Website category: university
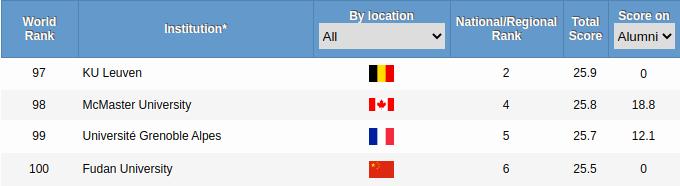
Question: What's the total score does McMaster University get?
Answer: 25.8

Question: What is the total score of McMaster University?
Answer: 25.8

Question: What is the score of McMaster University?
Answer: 25.8

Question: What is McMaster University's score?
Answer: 25.8

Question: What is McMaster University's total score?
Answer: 25.8

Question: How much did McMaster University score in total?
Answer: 25.8

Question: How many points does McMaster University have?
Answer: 25.8

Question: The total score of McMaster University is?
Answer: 25.8

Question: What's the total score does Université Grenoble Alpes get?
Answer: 25.7

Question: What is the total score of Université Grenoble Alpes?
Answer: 25.7

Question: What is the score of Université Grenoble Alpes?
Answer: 25.7

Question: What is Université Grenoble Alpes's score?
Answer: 25.7

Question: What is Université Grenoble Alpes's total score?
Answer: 25.7

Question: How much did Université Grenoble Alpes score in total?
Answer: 25.7

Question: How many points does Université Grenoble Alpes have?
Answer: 25.7

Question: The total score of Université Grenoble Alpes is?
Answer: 25.7

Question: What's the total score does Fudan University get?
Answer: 25.5

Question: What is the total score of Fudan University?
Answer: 25.5

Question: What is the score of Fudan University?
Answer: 25.5

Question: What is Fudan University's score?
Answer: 25.5

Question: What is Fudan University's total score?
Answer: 25.5

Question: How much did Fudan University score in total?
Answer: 25.5

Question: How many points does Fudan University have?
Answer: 25.5

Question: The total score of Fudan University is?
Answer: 25.5

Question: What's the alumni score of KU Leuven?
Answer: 0

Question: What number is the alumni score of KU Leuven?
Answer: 0

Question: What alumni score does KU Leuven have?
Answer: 0

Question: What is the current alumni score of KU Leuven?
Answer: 0

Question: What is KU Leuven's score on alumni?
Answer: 0

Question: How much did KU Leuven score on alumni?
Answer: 0

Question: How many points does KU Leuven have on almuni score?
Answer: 0

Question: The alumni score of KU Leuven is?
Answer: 0

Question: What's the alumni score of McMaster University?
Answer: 18.8

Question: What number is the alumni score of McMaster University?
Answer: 18.8

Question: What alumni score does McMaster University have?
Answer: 18.8

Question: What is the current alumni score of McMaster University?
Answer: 18.8

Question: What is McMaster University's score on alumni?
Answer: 18.8

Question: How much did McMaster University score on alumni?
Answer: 18.8

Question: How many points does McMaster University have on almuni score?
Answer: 18.8

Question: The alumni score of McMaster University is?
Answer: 18.8

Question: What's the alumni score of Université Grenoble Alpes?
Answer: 12.1

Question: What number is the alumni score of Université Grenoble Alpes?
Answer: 12.1

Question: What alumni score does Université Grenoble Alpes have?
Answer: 12.1

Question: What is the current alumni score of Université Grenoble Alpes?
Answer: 12.1

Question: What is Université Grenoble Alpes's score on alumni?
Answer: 12.1

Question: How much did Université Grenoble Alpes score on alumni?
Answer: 12.1

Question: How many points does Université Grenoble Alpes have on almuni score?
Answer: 12.1

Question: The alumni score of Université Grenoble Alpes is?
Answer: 12.1

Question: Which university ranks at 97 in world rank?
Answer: KU Leuven

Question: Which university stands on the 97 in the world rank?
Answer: KU Leuven

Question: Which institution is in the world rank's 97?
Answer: KU Leuven

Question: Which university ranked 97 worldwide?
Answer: KU Leuven

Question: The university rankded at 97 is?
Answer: KU Leuven

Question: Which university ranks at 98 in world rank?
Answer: McMaster University

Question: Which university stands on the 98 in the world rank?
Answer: McMaster University

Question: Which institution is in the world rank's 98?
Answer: McMaster University

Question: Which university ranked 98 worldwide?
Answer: McMaster University

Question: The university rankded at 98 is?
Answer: McMaster University

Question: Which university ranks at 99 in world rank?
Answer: Université Grenoble Alpes

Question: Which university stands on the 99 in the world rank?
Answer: Université Grenoble Alpes

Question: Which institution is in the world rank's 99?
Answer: Université Grenoble Alpes

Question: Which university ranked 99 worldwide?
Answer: Université Grenoble Alpes

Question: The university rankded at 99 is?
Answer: Université Grenoble Alpes

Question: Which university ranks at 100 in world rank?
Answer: Fudan University